Field crop: tomato
Growth stage: 2
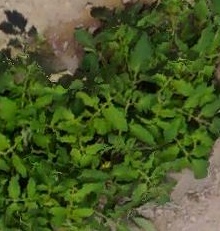
Species: tomato